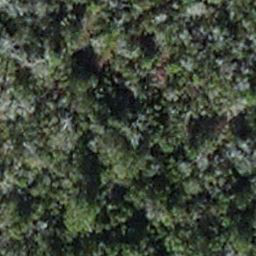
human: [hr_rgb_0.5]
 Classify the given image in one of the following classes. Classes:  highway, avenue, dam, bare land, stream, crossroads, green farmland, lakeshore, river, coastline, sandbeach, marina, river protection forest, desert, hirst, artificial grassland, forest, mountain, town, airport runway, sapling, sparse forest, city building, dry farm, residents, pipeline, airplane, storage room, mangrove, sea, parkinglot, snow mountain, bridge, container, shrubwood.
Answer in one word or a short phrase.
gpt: sapling